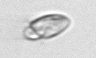
Label: Katodinium_or_Torodinium